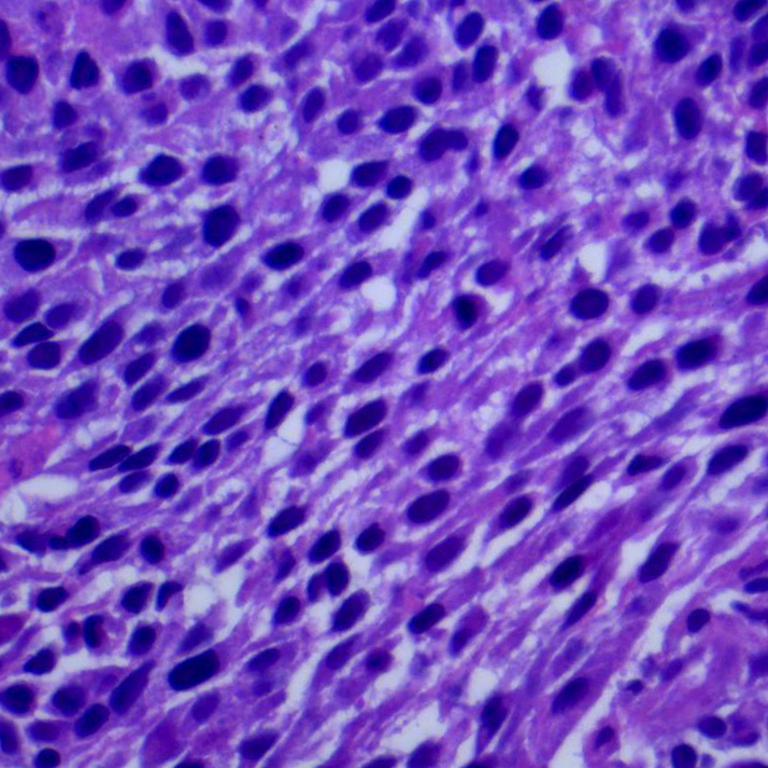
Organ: lung
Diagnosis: squamous carcinomas